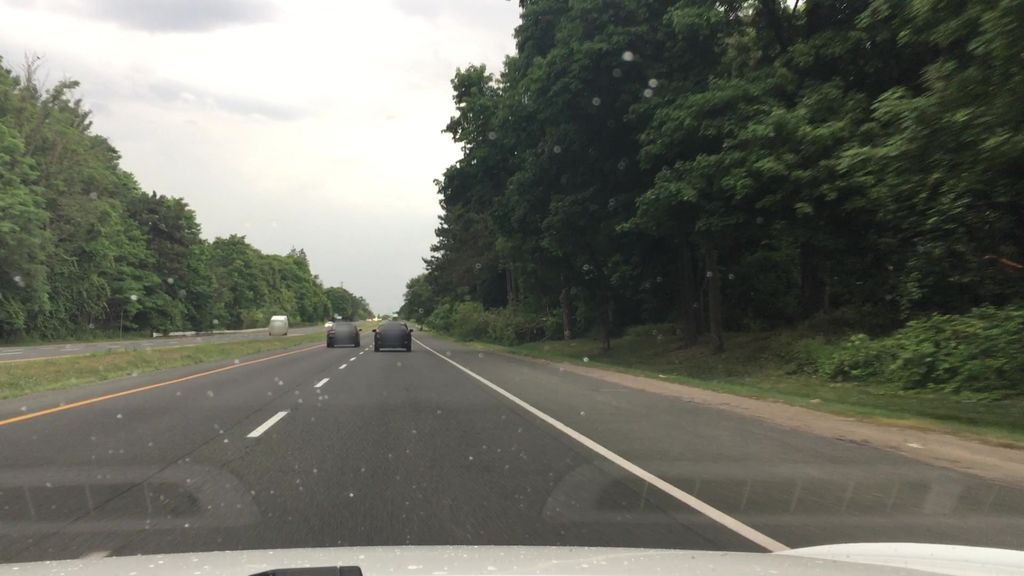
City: toronto